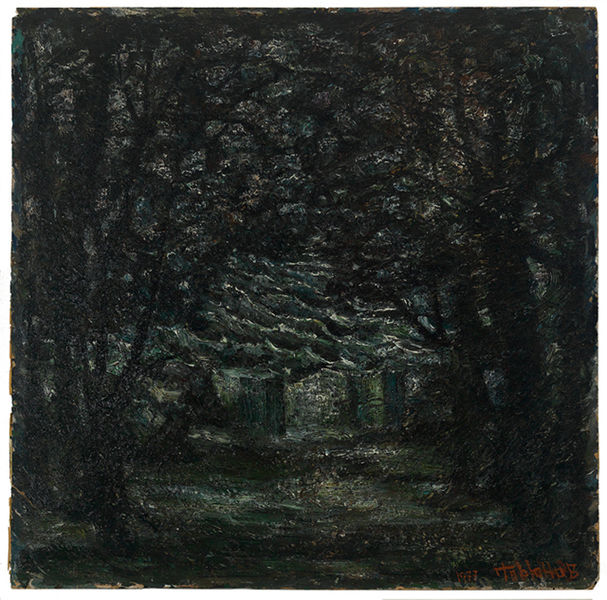
Titel: The Winter Garden, The Winter Garden
Künstler: Goriunov Evgenii
Standort: Amherst (Massachusetts, USA)
Institution: Mead Art Museum, Amherst College
Schlagwörter: oil, black, dark, green, painting, floor, wald, tree, landscape, nature, sun, trees, forest, grass, light, dusk, garden, night, path, shadow, schwarz, shade, öl, ast, scary, bleak, foliage, lighting, gloomy, highlights, nighttime, midnight, hablahab, wlx, schwaz, surrealismus